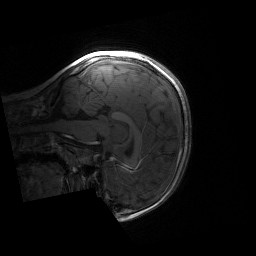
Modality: T1w
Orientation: sagittal
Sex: male
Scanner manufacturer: siemens
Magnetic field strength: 3 T
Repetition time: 1.9 s
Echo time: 0.00243 s